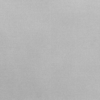
Label: dusty